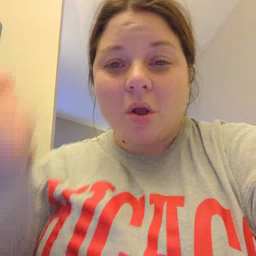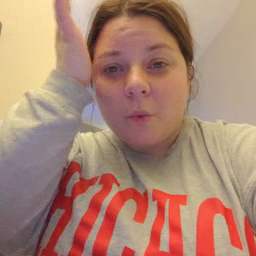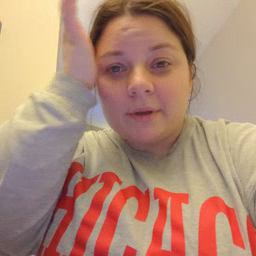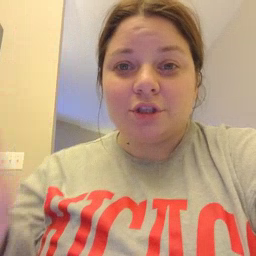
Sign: garbage